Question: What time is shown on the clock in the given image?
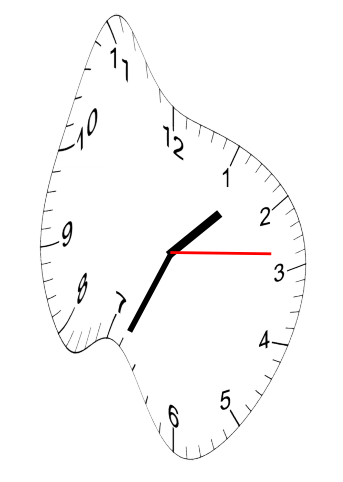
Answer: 01:34:14